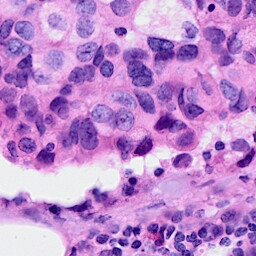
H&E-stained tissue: Breast